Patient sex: M
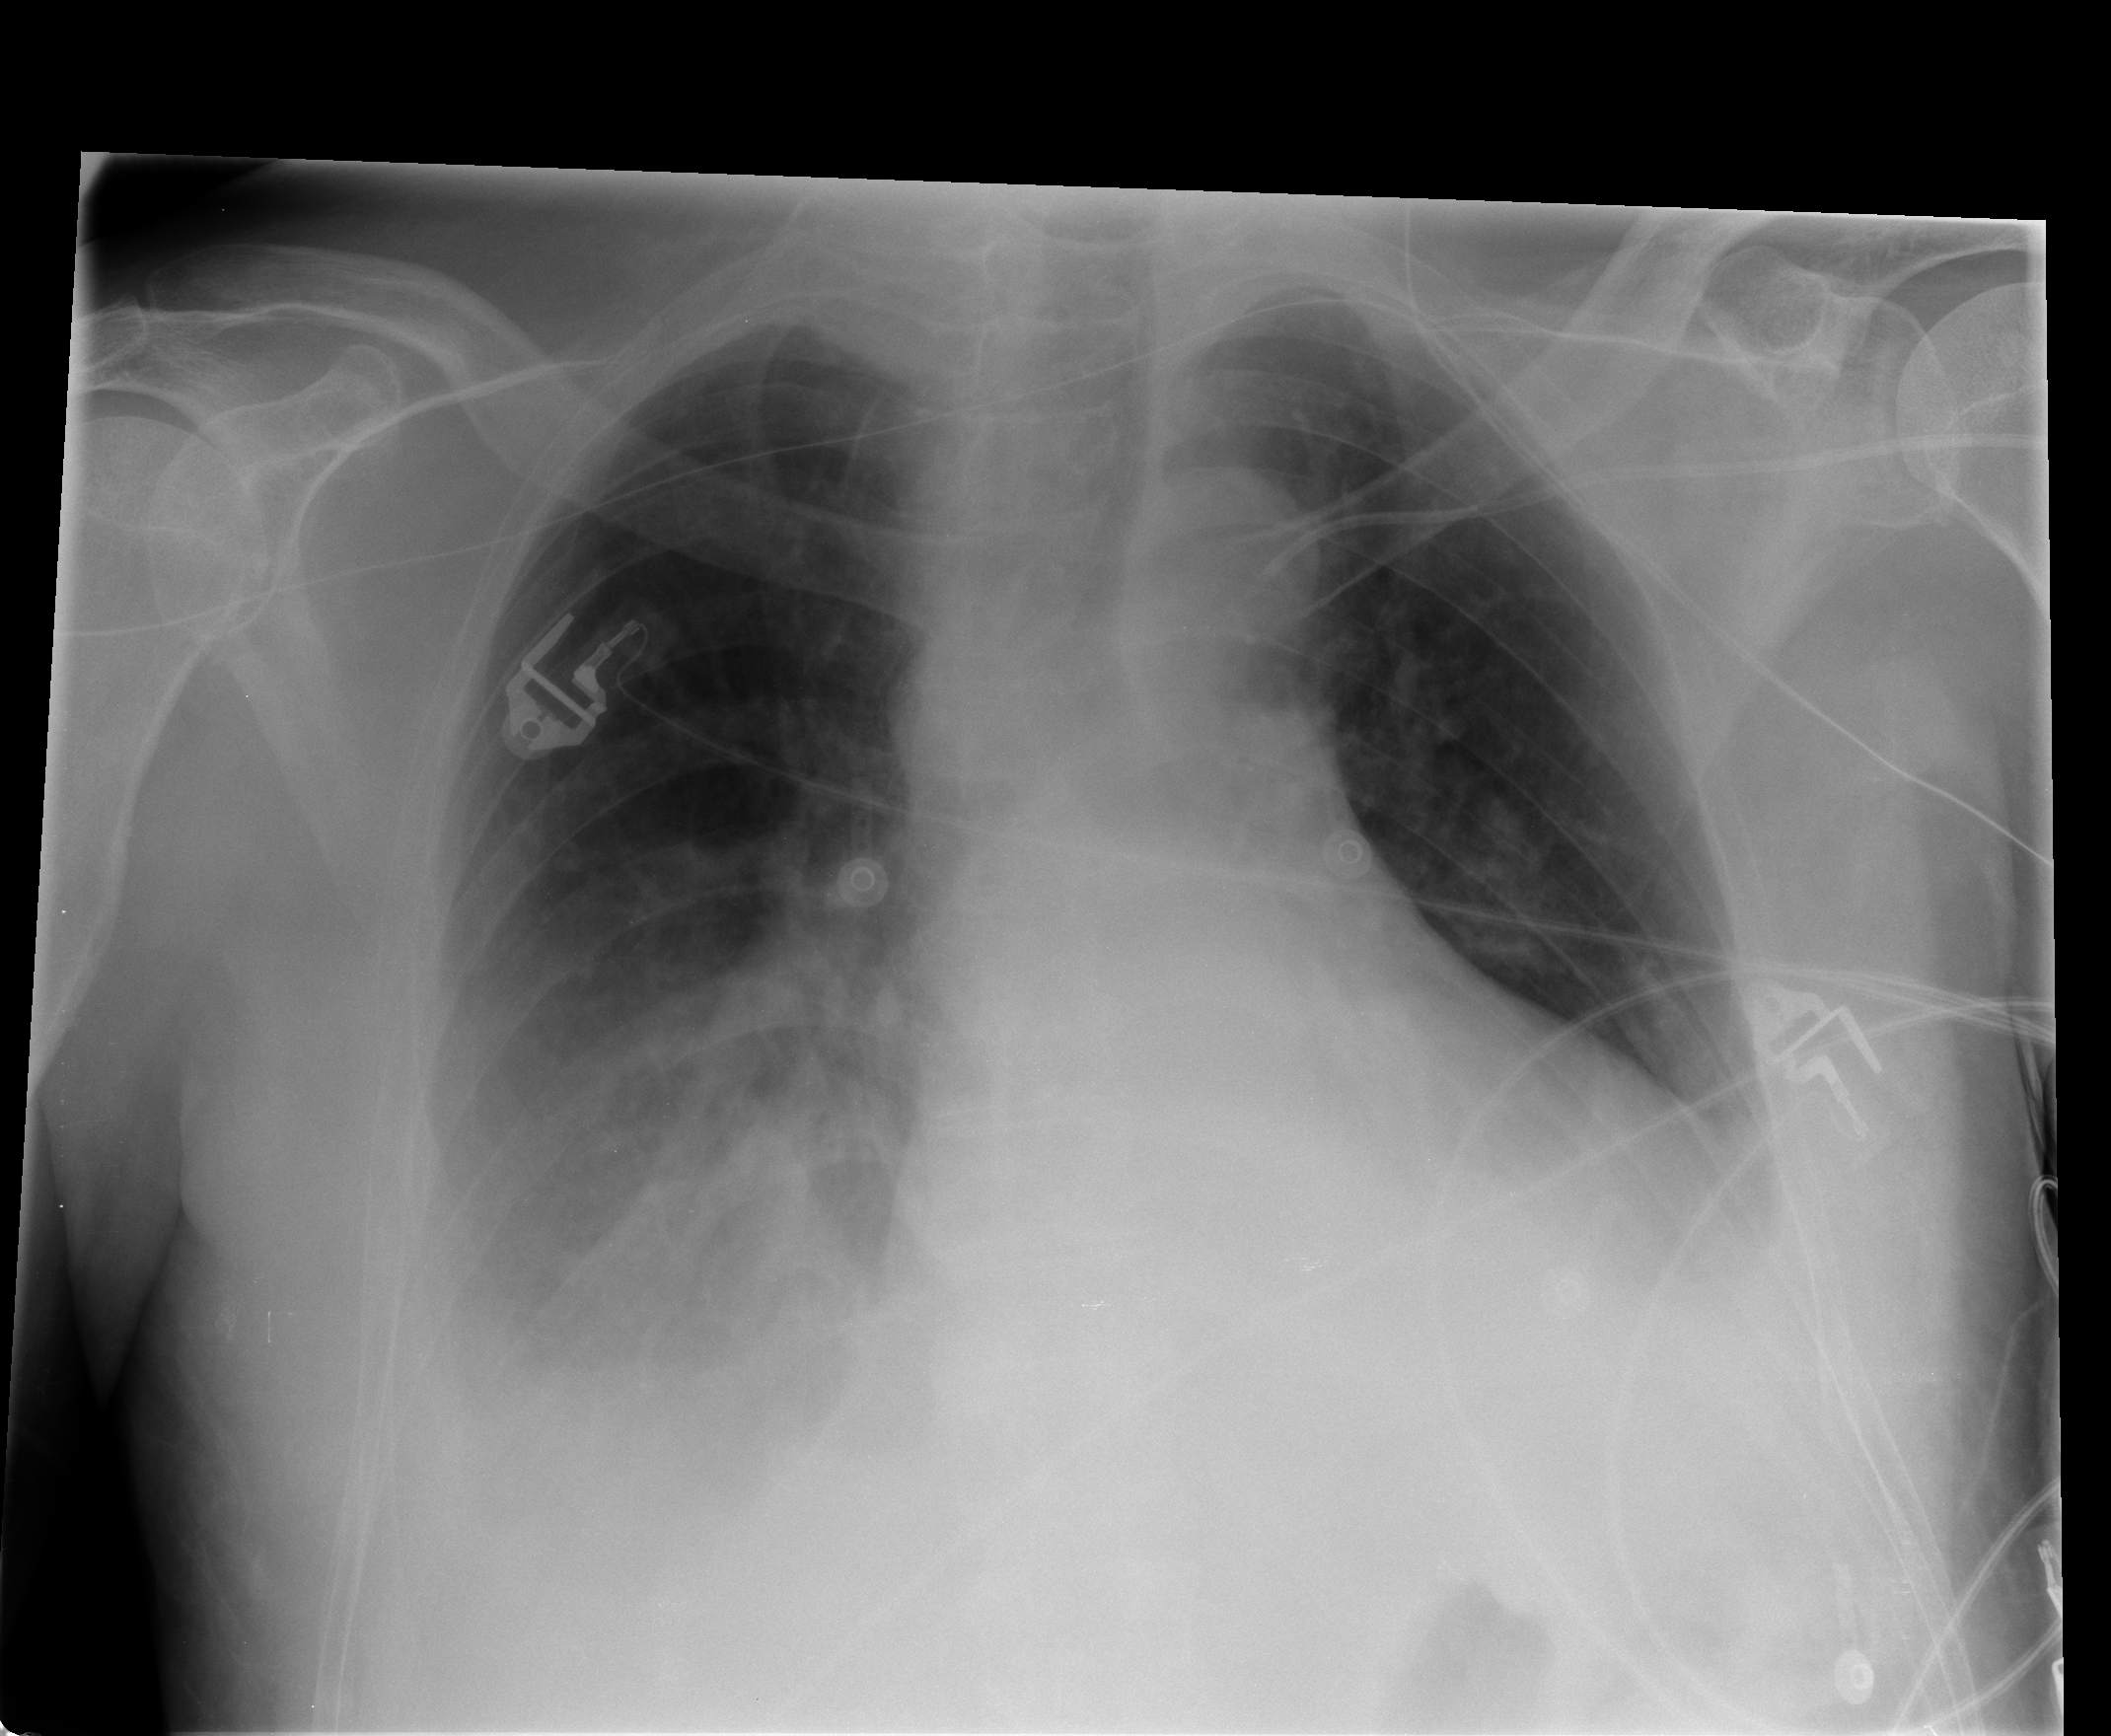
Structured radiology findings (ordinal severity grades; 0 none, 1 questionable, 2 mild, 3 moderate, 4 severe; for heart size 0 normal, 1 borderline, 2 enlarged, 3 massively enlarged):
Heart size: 2
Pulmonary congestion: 2
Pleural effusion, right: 3
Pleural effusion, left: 2
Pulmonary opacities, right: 1
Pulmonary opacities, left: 0
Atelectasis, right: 2
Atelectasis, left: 2